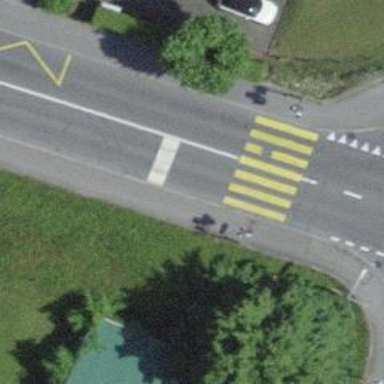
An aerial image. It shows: Kerb barrier.